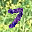
Label: 7